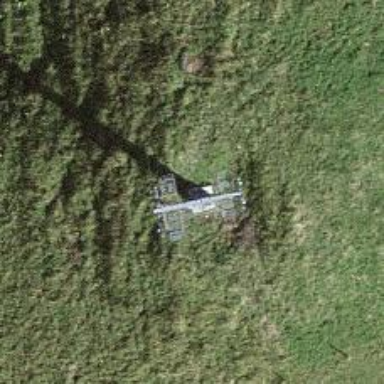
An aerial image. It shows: Pylon used for aerialway.